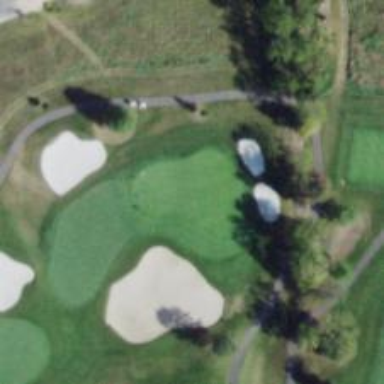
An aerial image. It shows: View of golf hole.